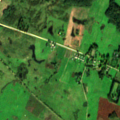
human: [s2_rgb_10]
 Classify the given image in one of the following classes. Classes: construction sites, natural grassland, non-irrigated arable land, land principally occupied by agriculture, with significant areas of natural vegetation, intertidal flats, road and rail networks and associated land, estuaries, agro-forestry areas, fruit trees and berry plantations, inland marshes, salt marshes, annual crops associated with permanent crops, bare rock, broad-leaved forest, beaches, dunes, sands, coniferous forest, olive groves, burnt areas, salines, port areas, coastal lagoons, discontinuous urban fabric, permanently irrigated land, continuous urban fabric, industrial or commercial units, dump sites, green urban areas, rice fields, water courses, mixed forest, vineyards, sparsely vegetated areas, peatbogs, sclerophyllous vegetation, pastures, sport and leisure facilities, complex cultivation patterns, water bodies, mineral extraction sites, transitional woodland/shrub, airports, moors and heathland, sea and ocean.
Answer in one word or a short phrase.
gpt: non-irrigated arable land, pastures, complex cultivation patterns, land principally occupied by agriculture, with significant areas of natural vegetation, broad-leaved forest